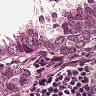
Metastatic tissue present: yes